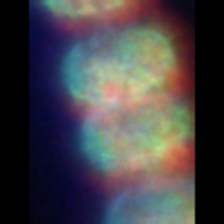
Taxon: Thalassiosira
Group: Diatoms